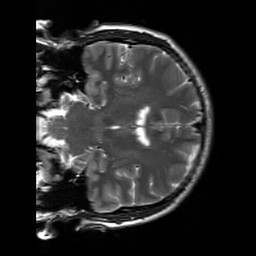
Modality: T2w
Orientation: coronal
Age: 29
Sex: male
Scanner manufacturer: siemens
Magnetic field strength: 3 T
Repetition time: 7 s
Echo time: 0.09 s